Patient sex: M
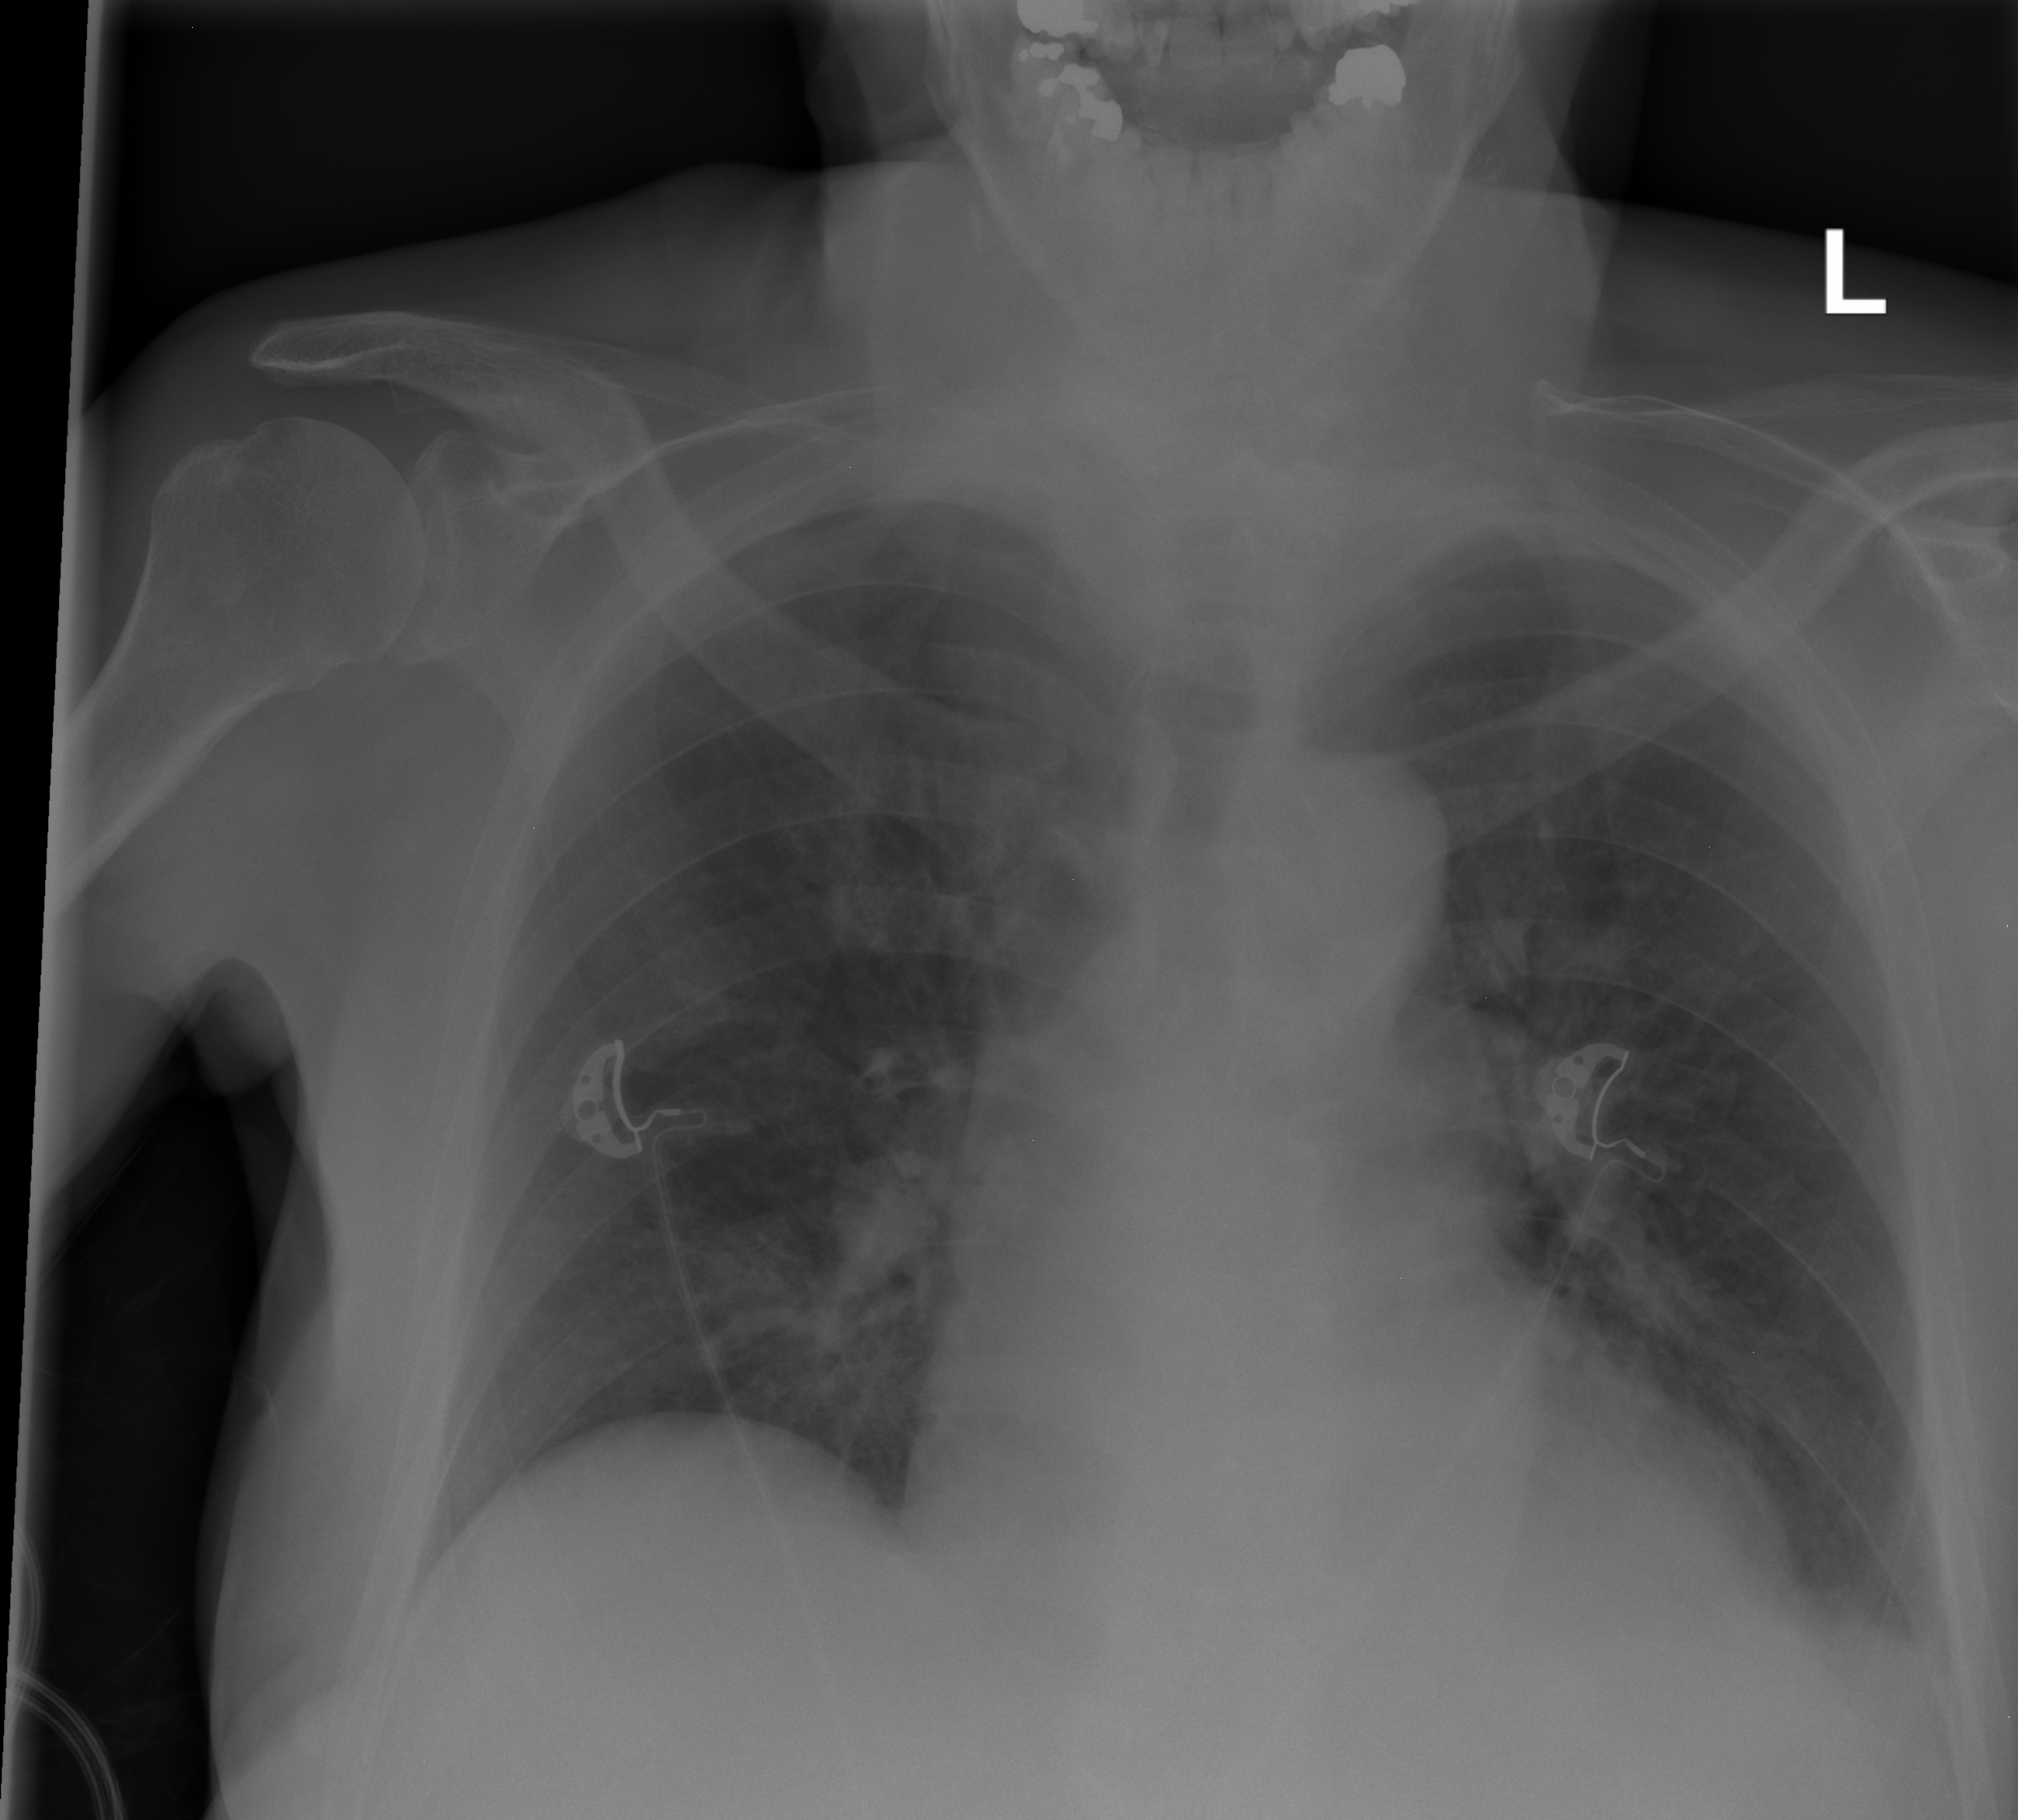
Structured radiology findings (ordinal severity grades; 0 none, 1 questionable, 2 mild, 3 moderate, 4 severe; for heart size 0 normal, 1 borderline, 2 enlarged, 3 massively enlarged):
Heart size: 2
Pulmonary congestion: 0
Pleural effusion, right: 0
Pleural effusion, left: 0
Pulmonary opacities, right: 0
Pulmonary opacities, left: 0
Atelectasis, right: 0
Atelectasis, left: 2